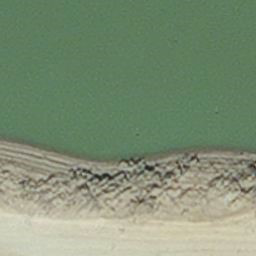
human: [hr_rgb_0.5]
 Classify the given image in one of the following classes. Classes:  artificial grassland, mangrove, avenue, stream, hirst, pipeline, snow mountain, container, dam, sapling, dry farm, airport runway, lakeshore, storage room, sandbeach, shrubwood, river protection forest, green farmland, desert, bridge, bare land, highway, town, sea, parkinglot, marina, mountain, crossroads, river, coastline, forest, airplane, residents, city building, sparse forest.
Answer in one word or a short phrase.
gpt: hirst